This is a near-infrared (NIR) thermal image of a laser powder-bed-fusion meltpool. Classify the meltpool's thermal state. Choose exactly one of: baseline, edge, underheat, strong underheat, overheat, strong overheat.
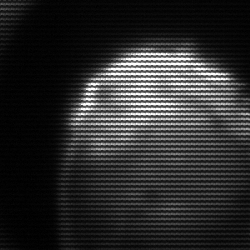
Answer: edge